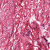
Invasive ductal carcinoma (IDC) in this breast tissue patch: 0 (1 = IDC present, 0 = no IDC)